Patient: sex M, age 66
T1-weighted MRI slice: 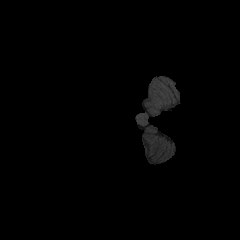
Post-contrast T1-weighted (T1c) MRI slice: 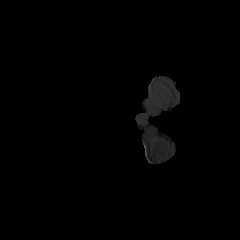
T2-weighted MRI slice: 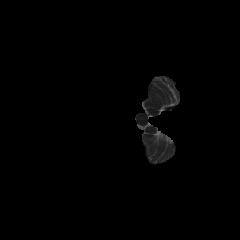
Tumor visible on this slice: no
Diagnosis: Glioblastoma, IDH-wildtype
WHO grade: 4